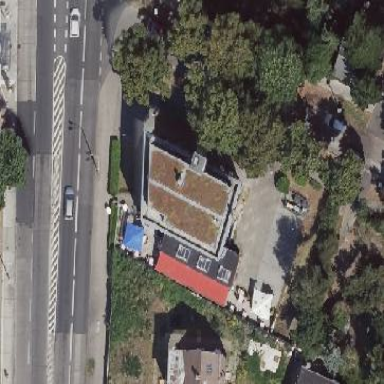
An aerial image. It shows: Commercial building with flat roof.